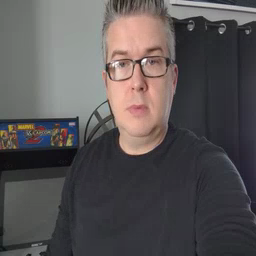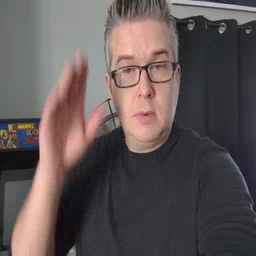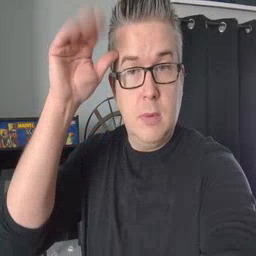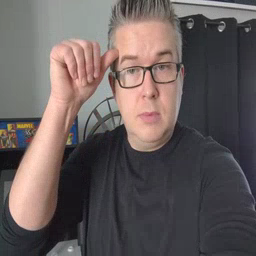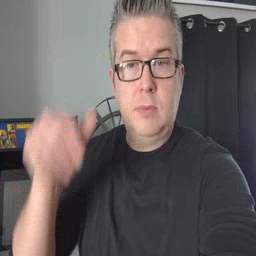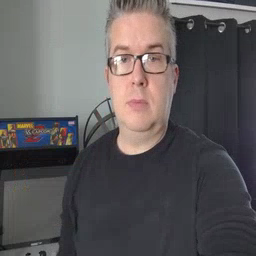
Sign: donkey